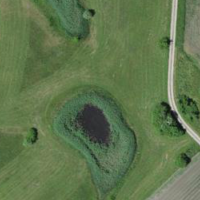
EUNIS habitat code: 52
Species observed at this site:
Alcedo atthis
Acrocephalus scirpaceus